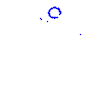
Particle: proton